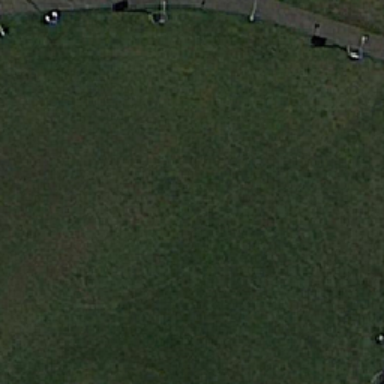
There is a road on the side of the meadow some cars are parked on the road .